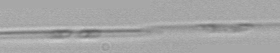
Label: Pseudo-nitzschia